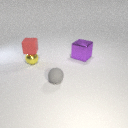
small gray rubber sphere in front of small yellow metal sphere